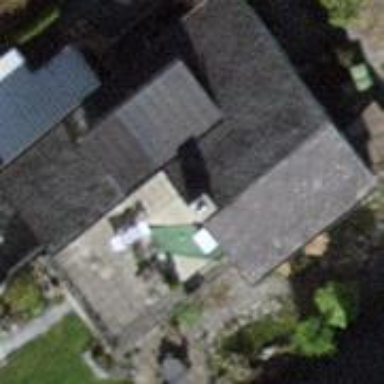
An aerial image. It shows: Pitched roof building.